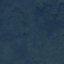
Land use / land cover: Forest